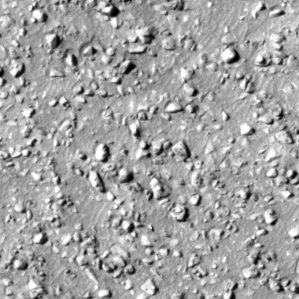
Label: non_frost